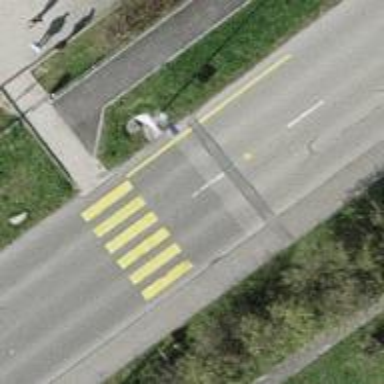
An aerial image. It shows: Secondary road.